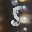
Label: 5